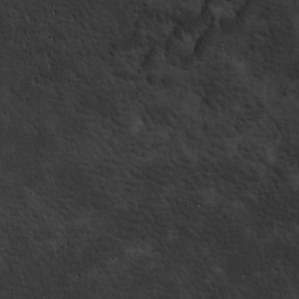
Label: non_frost